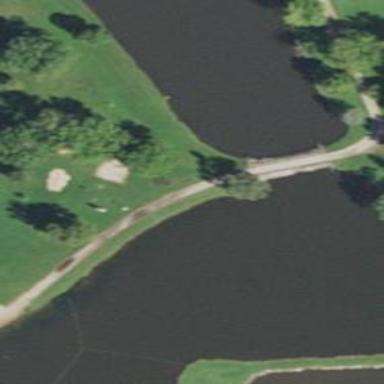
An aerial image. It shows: Path leading to bridge.